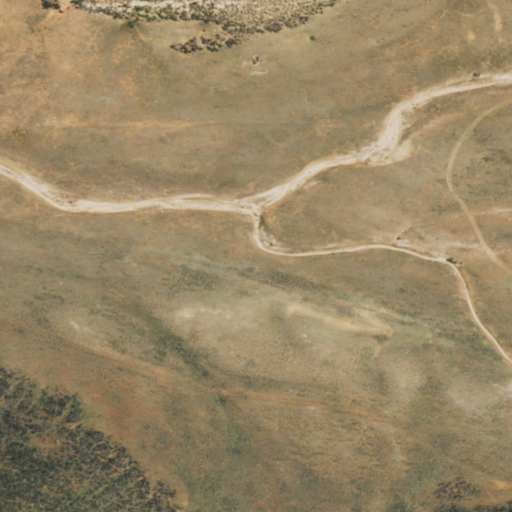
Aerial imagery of valley in Wyoming named Dry Gulch containing shrub, evergreen forest, and grassland